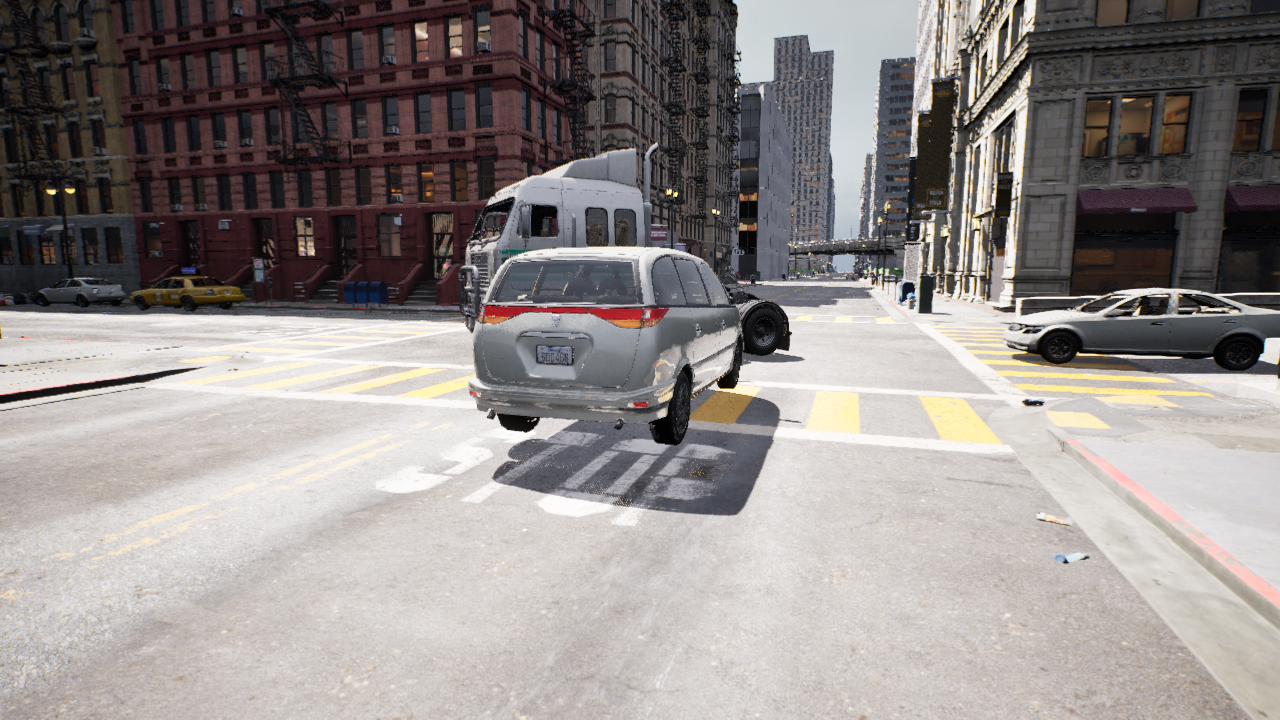
Venue: residential
Lighting: clear day
Vehicle rig: minivan